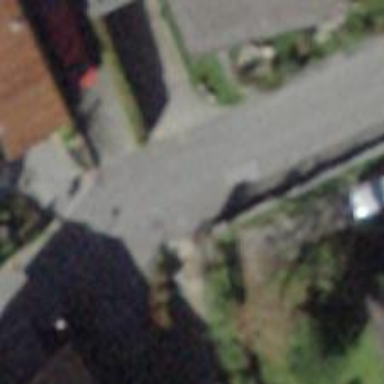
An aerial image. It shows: Concrete steps with ramp.